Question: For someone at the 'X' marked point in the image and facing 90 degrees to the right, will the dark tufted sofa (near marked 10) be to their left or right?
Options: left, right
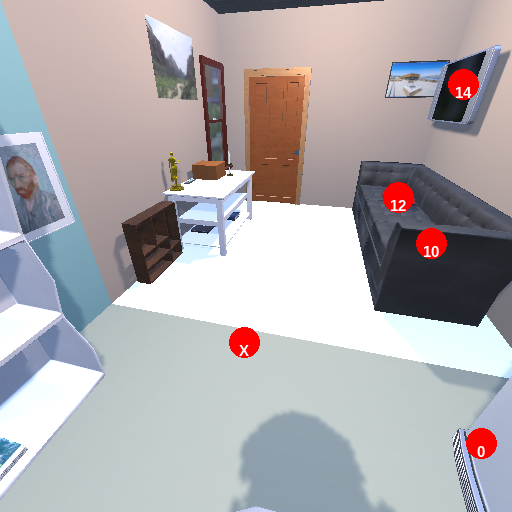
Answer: left